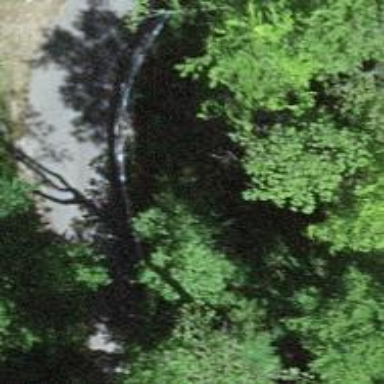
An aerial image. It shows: Culvert tunnel.